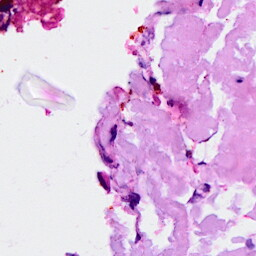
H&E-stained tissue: Breast